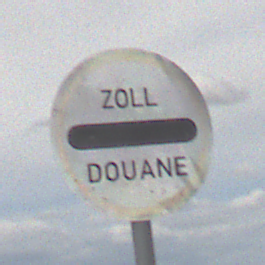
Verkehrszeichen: Zollstelle
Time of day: Midday
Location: Outdoor (Nature)
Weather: PartlyCloudy
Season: NotSpecified
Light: Natural